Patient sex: F
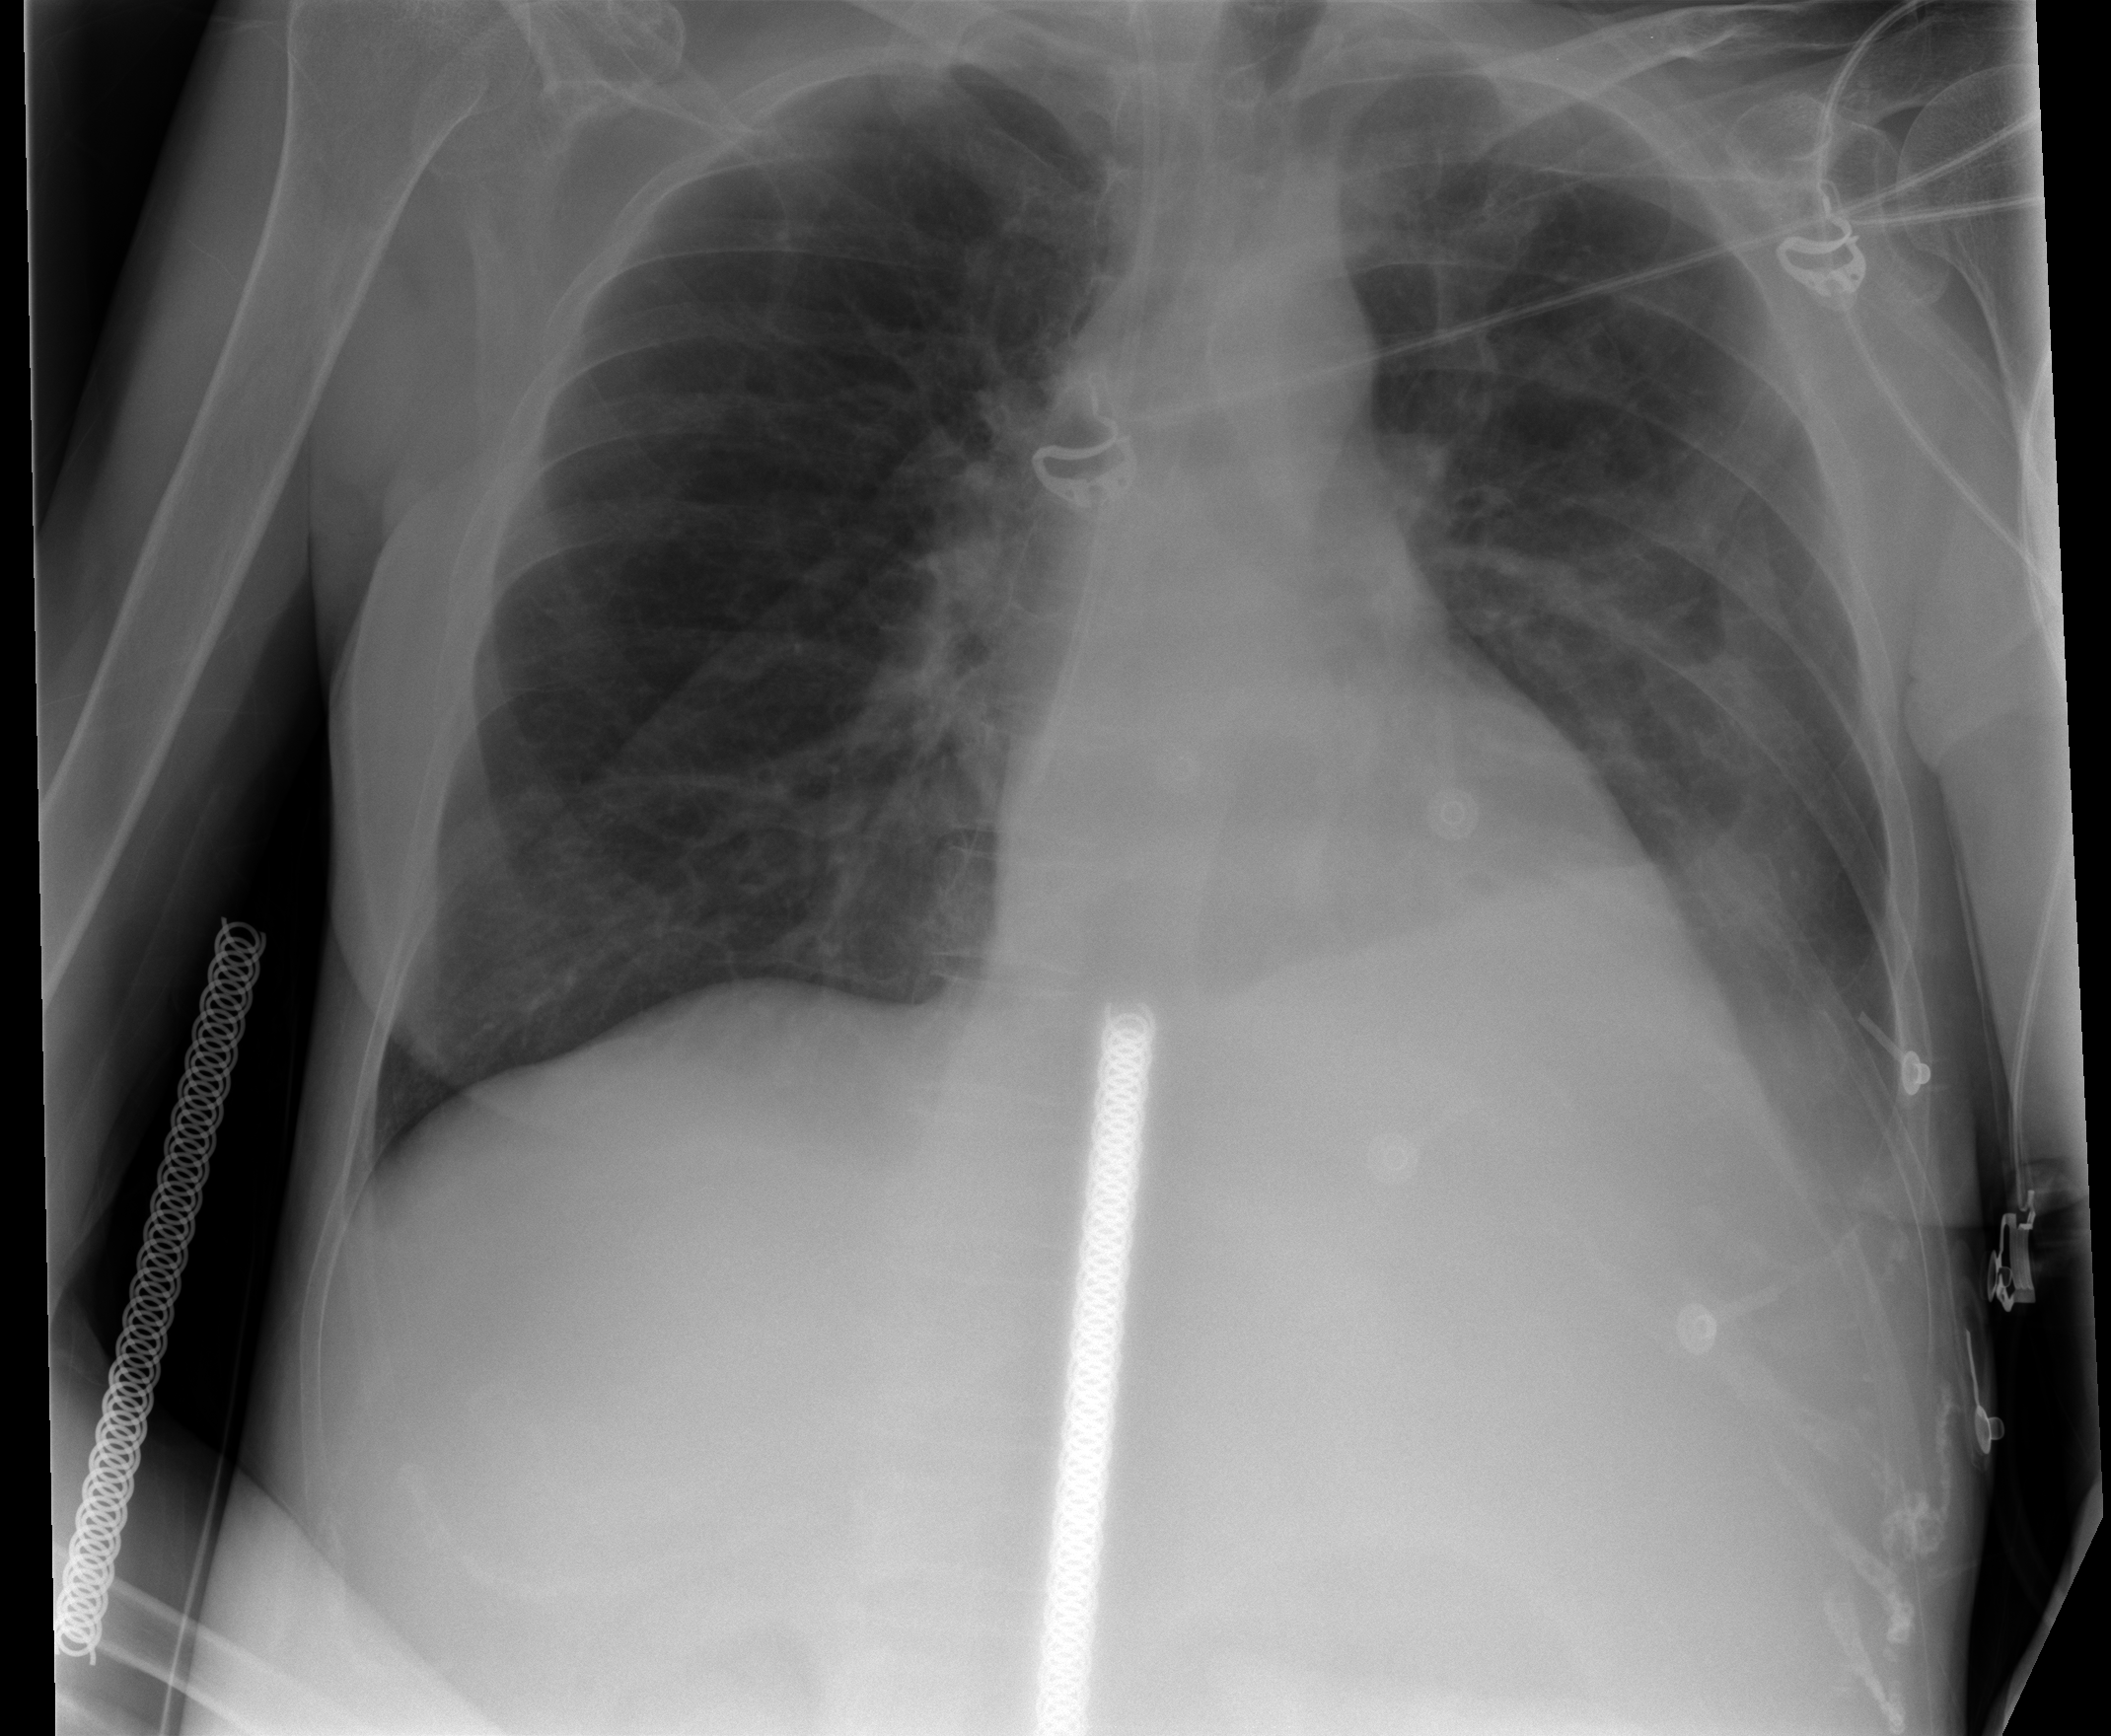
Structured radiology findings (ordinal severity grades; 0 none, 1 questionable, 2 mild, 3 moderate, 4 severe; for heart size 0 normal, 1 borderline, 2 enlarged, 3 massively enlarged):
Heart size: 0
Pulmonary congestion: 0
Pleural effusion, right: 0
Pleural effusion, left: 2
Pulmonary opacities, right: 0
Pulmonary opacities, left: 0
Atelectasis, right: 0
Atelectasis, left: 0